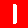
Digit: 1